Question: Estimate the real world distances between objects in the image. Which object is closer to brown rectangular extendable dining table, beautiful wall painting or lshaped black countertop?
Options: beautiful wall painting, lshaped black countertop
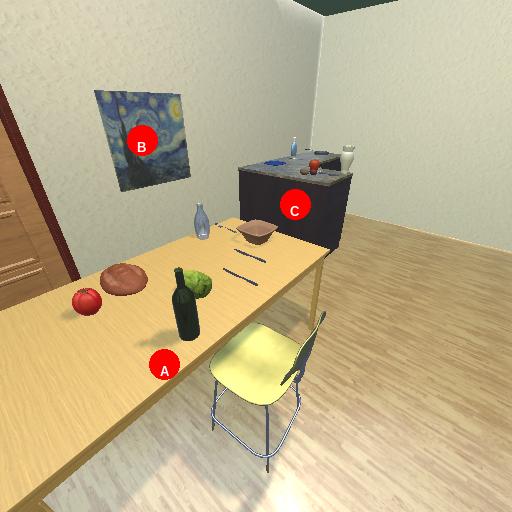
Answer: beautiful wall painting